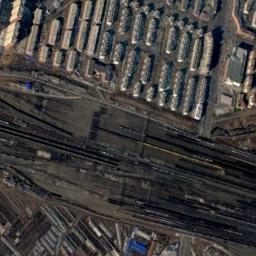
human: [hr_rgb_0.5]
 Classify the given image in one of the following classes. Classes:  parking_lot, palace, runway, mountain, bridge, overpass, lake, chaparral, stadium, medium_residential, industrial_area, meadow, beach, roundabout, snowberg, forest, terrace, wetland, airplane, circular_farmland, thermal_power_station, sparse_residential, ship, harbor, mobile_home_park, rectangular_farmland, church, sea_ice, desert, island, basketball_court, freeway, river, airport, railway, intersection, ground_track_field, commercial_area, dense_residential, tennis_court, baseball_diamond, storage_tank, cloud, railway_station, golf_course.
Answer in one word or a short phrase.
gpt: railway